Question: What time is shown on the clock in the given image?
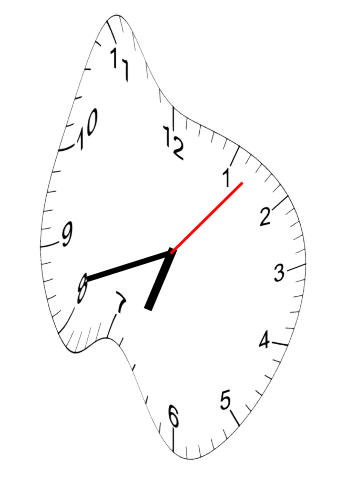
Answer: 06:42:07